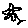
Label: flower